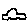
Label: car